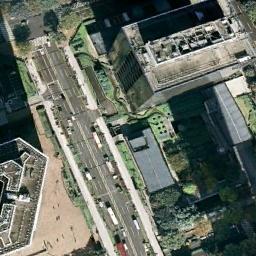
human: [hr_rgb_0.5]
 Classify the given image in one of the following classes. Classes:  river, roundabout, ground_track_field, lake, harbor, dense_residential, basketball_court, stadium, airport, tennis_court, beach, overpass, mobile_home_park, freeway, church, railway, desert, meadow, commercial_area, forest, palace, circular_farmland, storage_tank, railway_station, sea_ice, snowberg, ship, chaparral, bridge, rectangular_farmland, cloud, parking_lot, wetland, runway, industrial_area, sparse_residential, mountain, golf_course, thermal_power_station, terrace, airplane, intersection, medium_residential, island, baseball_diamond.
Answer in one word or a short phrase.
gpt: commercial_area